Question: Basically, I want to replicate the behavior in the login screen in Facebook for iPhone: when an input field is touched, the logo/header view decreases in height to make room for the keyboard.
Here I have a 'UITableView' (with static content):

The "Control" is really a 'UIView' I have that contains the logo in a 'UIImageView', and the "Table View Section" contains the UITextFields for username/password.
My question is, how can I animate having the UIView ("Control") decreasing height, while having the 'UITableViewCells' in "Table View Section" naturally slide up? I have tried the following:
'''
[UIView animateWithDuration:1.0f animations:^{
CGRect theFrame = _headerView.frame;
theFrame.size.height -= 50.f;
_headerView.frame = theFrame;
}];
'''
Where '_headerView' is the 'UIView' for the header. It is resized, but the 'UITableView' does not react as if a UITableViewCell was resized (i.e. the login UITableViewCells don't shift up). How can I fix this?
I have seen examples of how to resize a 'UITableViewCell', but I can't put the header/logo in a 'UITableViewCell' as the table view section is grouped and shouldn't look like the login section.
## Edit
Great answer! Here's how I ended up animating it, with a 'view_is_up' instance variable:
'''
-(void)moveTableView:(BOOL)up{
float move_distance = 55.f;
[UIView beginAnimations:nil context:nil];
[UIView setAnimationDuration:.3f];
[UIView setAnimationCurve:UIViewAnimationCurveEaseOut];
UIEdgeInsets insets = self.tableView.contentInset;
if(view_is_up&&!up){
insets.top += move_distance;
view_is_up = NO;
}
else if(!view_is_up&&up){
insets.top -= move_distance;
view_is_up = YES;
}
self.tableView.contentInset = insets;
[UIView commitAnimations];
}
'''
It works beautifully, and is fully configurable via UIView animations.
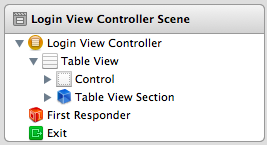
Answer: If you add the following code in your animations' block, it should fix it:
'''
UIEdgeInsets insets = self.tableView.contentInset;
insets.top -= 50.f;
self.tableView.contentInset = insets;
'''
Where self.tableView is an outlet to your UITableView